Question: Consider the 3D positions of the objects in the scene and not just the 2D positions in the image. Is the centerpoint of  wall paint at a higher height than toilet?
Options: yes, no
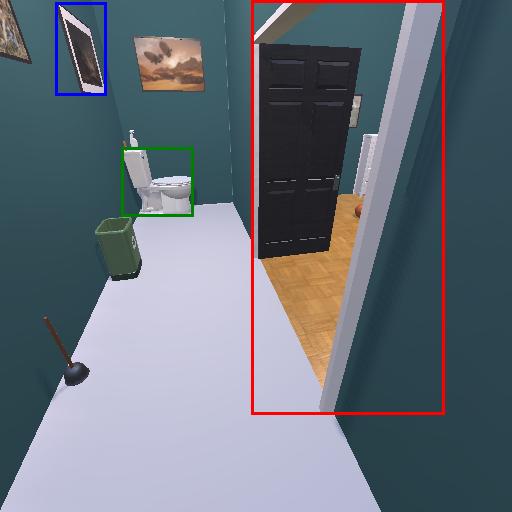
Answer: yes